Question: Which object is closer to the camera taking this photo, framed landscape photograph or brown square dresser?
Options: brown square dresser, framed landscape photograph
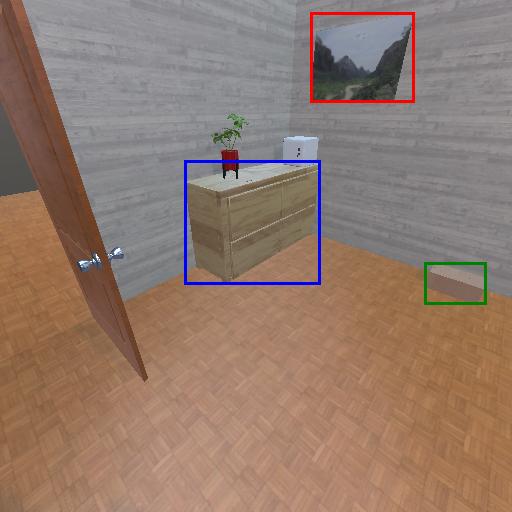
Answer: brown square dresser